九年级 · 变换几何
把图中的风车图案绕着中心 $O$ 旋转, 旋转后的图案与原来的图案重合, 旋转角的度数至少为 ( )

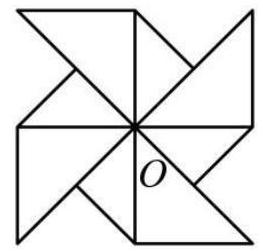
A. $60^{\circ}$
B. $72^{\circ}$
C. $90^{\circ}$
D. $180^{\circ}$

答案: C
解析: 根据旋转的性质, 用 $360^{\circ}$ 除以 4 计算即可.

【详解】解: $\because 360^{\circ} \div 4=90^{\circ}$,

$\therefore$ 旋转的角度是 $90^{\circ}$ 的整数倍,

$\therefore$ 旋转的角度至少是 $90^{\circ}$.

故选: C.

【点睛】本题考查了旋转对称图形, 仔细观察图形求出旋转角是 $90^{\circ}$ 的整数倍是解答本题的关键.